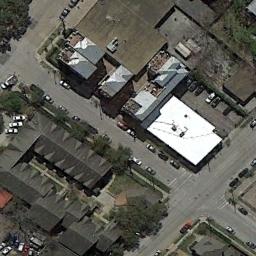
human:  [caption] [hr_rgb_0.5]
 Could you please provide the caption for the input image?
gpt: The medium residential is next to the road .

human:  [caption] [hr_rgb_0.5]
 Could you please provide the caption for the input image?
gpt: The medium residential area has some houses along the roads .

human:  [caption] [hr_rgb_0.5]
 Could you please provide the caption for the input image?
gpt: There are a lot of trees in the medium-sized residential area .

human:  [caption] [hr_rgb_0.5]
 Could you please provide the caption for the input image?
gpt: There are many buildings of different shapes and sizes in medium residential area .

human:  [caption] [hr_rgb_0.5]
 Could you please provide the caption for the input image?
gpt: There are some black buildings and a white building on the medium residential area .